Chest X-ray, AP view. Patient: 56 years old, sex F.
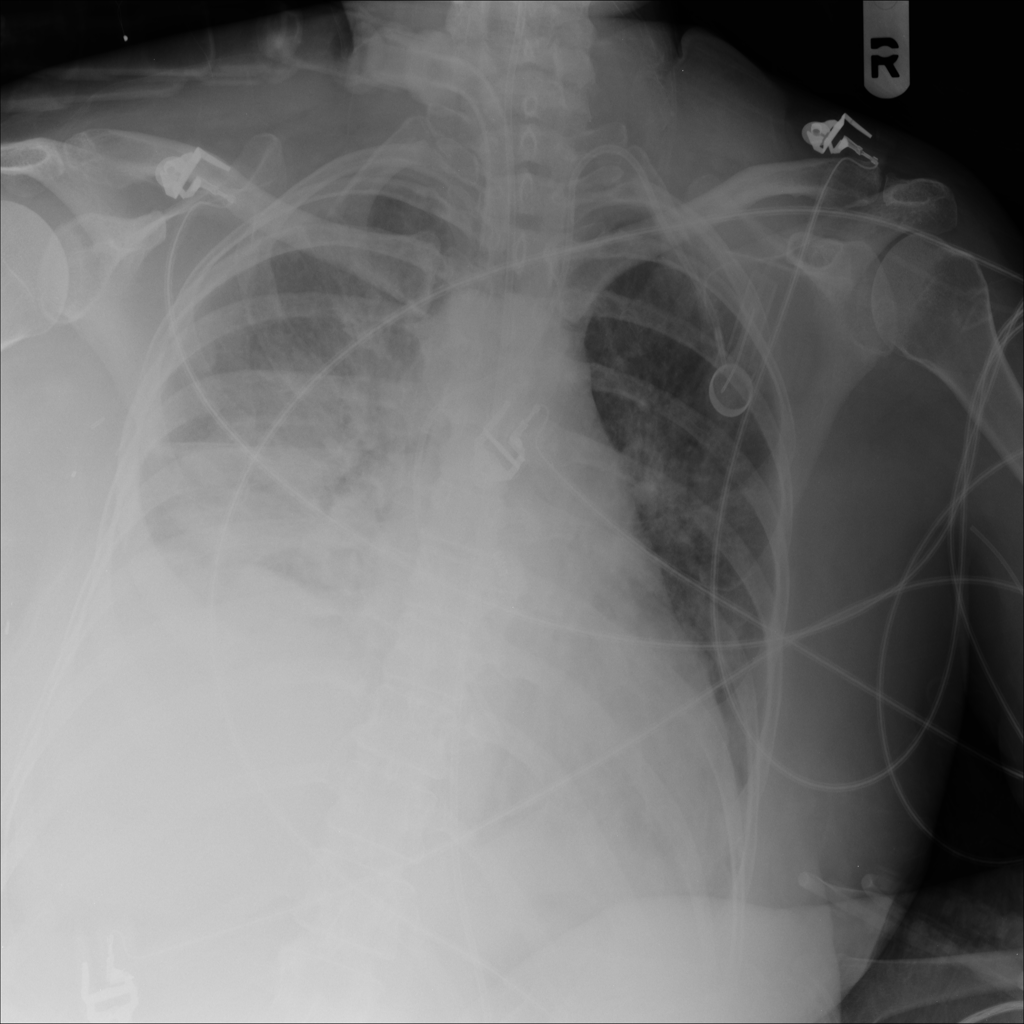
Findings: Effusion